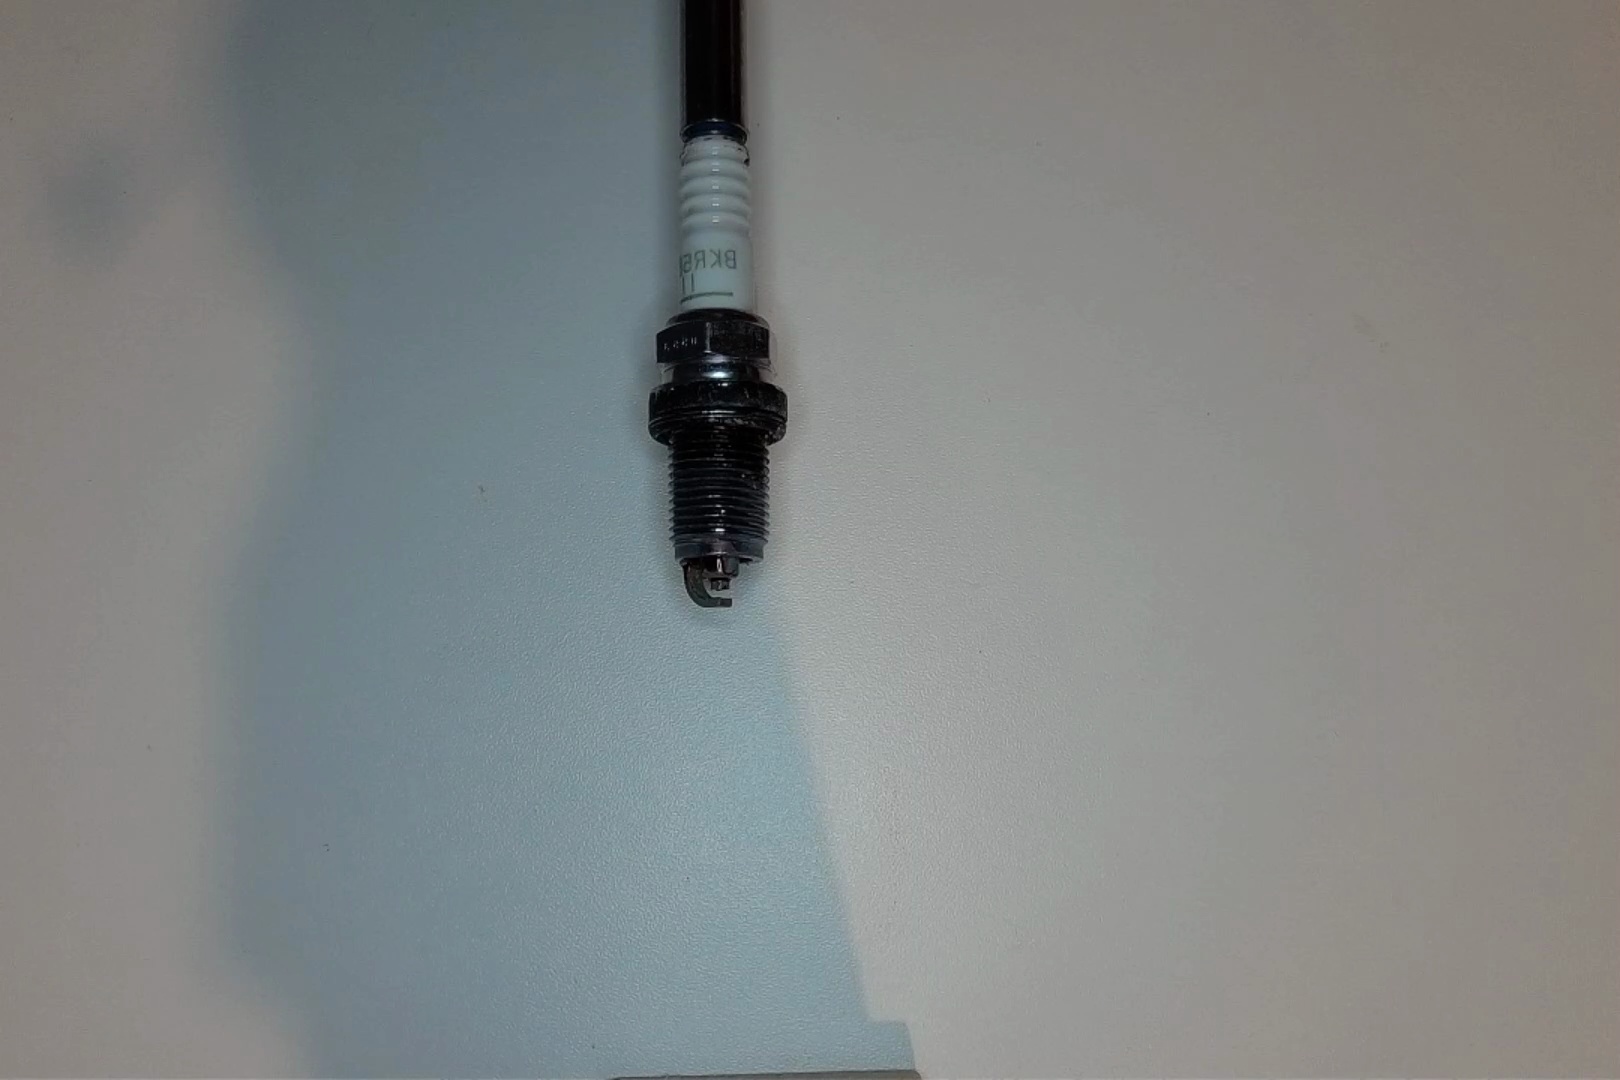
Label: anomaly